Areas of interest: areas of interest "Red Star Apparel Plaza (Southeast of Rongcheng Garden Hotel)"
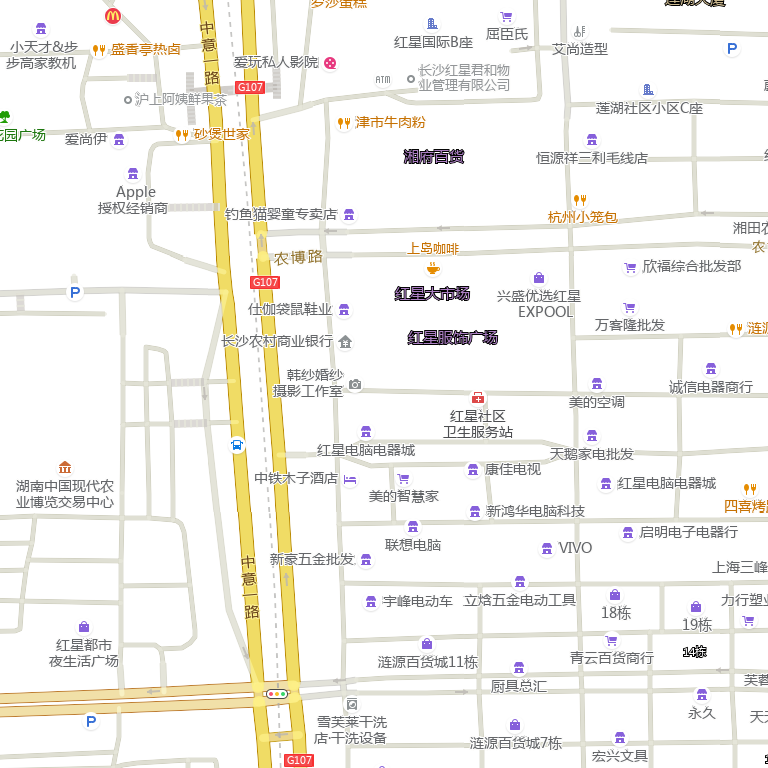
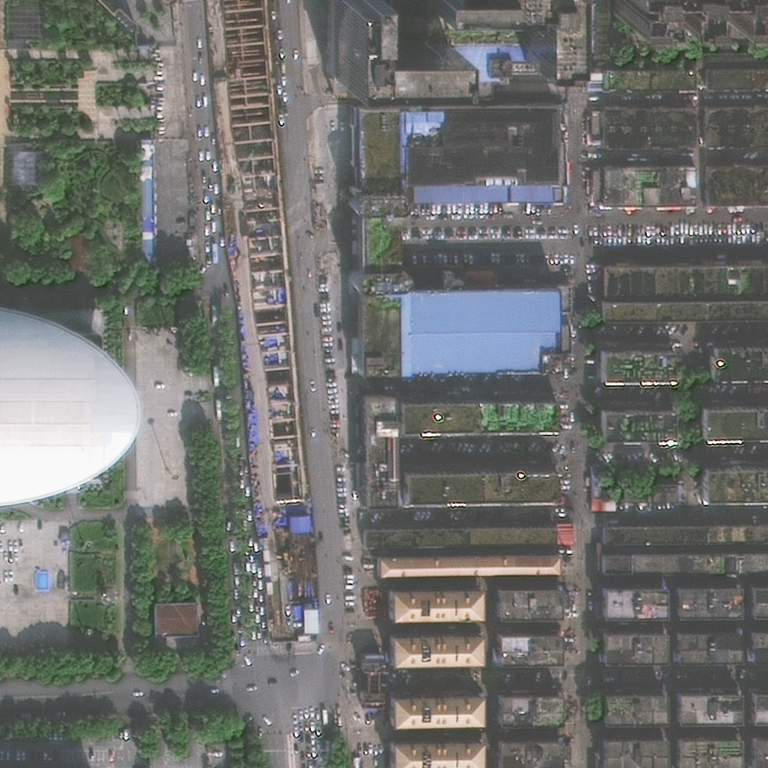